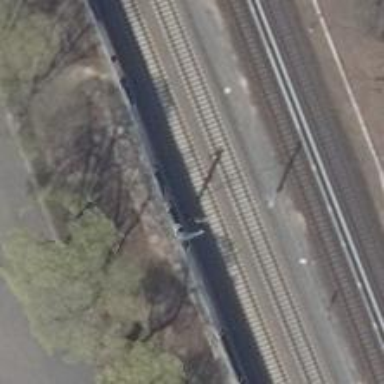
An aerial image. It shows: Milestone along the railway track with catenary mast.